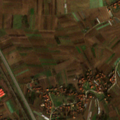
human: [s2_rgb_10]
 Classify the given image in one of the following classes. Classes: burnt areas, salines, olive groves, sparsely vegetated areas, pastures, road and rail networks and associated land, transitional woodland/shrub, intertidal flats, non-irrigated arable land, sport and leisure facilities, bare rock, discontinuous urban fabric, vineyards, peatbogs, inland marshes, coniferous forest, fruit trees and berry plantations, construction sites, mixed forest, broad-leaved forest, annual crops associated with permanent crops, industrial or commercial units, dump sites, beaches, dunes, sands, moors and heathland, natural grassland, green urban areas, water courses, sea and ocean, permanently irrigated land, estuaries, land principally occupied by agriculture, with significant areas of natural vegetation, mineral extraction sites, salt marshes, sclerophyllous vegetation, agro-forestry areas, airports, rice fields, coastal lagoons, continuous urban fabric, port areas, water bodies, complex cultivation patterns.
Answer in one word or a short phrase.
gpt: discontinuous urban fabric, non-irrigated arable land, complex cultivation patterns, land principally occupied by agriculture, with significant areas of natural vegetation